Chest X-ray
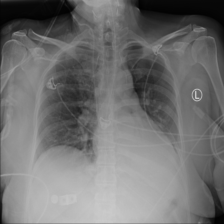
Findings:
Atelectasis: positive
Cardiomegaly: negative
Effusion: negative
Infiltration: positive
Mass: negative
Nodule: negative
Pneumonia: negative
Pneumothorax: positive
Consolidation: negative
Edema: negative
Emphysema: negative
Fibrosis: negative
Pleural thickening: negative
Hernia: negative